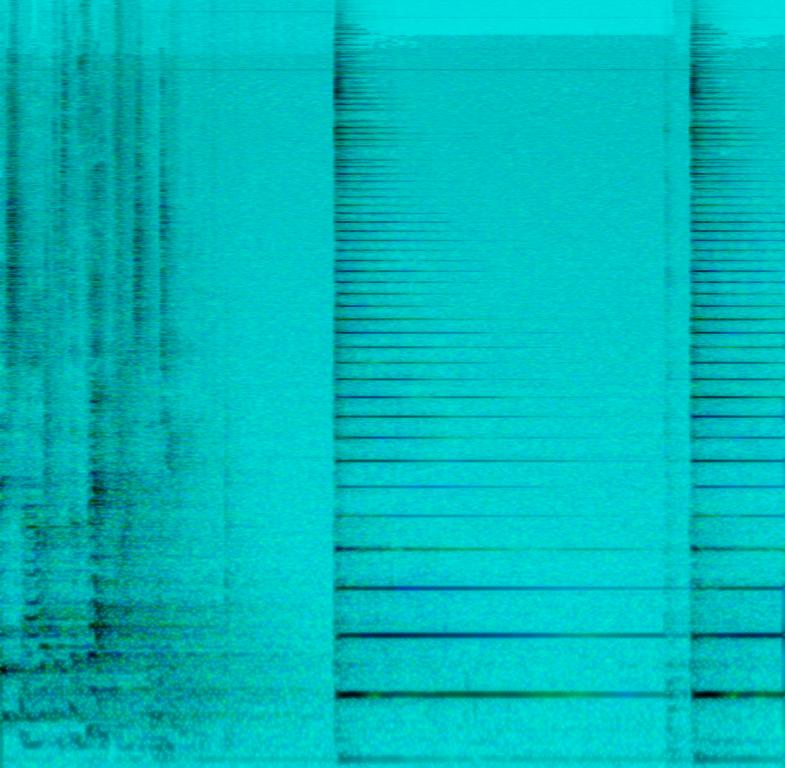
This audio contains a male voice talking with a lot of reverb on his voice. Then someone starts playing a single tone on a cembalo. This is an amateur recording and sounds more like a tutorial.